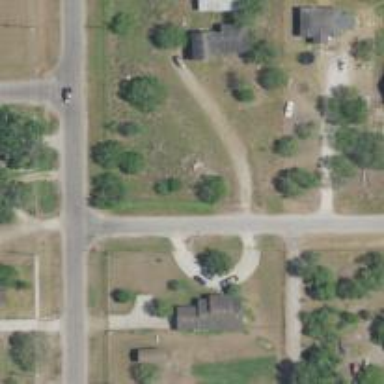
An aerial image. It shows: Driveway.